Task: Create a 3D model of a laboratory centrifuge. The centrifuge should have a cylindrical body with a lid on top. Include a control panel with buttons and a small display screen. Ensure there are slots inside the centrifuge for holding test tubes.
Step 147:
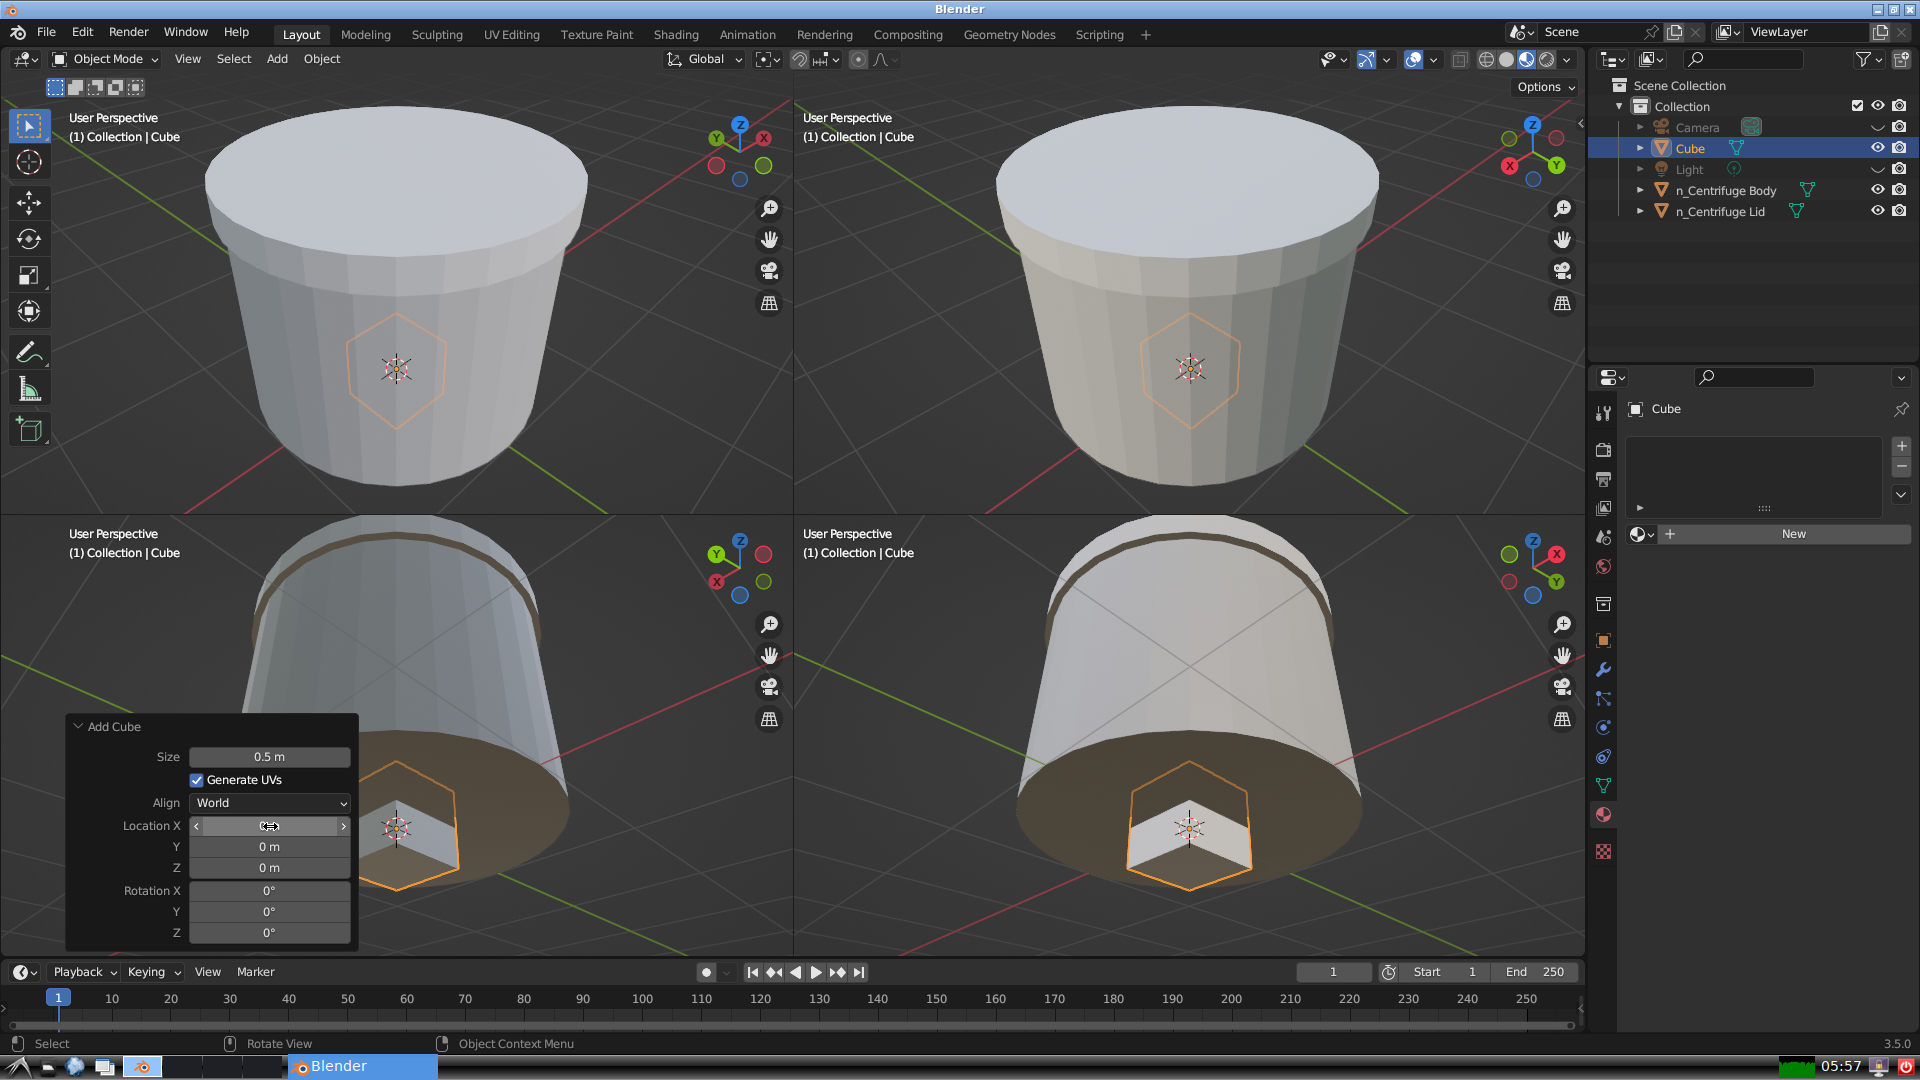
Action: click: no